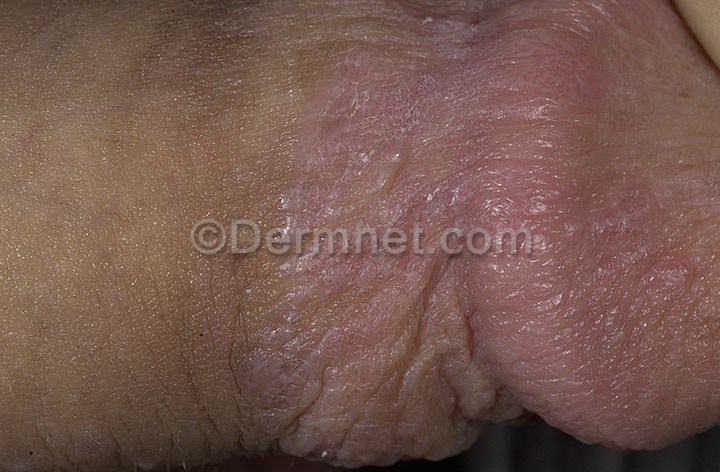
Disease: Psoriasis pictures Lichen Planus and related diseases